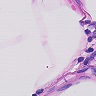
Metastatic tissue present: no